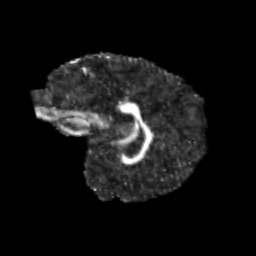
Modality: FA
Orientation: sagittal
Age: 12
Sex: male
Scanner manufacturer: siemens
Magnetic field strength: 3 T
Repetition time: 3.8 s
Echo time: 0.07 s